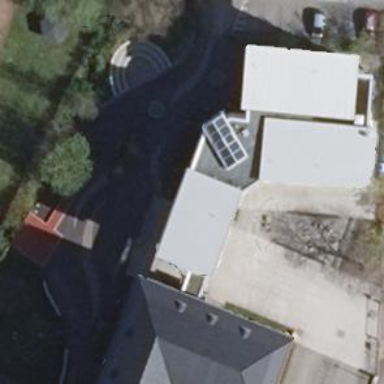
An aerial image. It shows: School building.